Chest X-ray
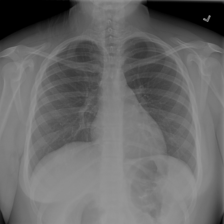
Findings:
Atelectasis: negative
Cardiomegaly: negative
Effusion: negative
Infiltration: negative
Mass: negative
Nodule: negative
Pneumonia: negative
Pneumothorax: negative
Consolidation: negative
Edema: negative
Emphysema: negative
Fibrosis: negative
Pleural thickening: negative
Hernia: negative